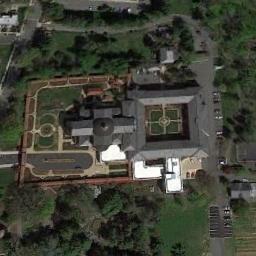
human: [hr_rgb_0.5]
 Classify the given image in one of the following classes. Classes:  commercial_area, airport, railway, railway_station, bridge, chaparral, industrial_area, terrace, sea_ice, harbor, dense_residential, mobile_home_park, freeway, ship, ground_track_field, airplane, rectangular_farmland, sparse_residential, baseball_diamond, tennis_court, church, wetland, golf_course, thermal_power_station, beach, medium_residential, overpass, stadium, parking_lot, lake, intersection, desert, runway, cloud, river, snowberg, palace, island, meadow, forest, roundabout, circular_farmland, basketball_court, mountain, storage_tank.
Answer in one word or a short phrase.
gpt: church